Question: I am using a ViewPager to show various GridViews with a set of images for each one.

I just copy and pasted all the images to the drawables folder and they had 300px X 300px each, when swiping between the different grids the swipe lagged a lot, I tried resizing the images to half the size, it got better but the problem persists.
Then I tried to load each image using an AsyncTask like this:
'''
public class ImageAdapter extends BaseAdapter {
private Context mContext;
private Integer[] mSeries;
public ImageAdapter(Context c, int n) {
super();
this.mContext = c;
this.mSeries = ArrayImages.getImages(n);
}
public int getCount() {
return mSeries.length;
}
public Object getItem(int position) {
return null;
}
public long getItemId(int position) {
return 0;
}
// create a new ImageView for each item referenced by the Adapter
public View getView(int position, View convertView, ViewGroup parent) {
ImageView imageView;
if (convertView == null) {
// if it's not recycled, initialize some attributes
imageView = new ImageView(mContext);
imageView.setLayoutParams(new GridView.LayoutParams(200, 200));
imageView.setScaleType(ImageView.ScaleType.CENTER_CROP);
imageView.setPadding(8, 8, 8, 8);
} else {
imageView = (ImageView) convertView;
}
imageView.setDrawingCacheEnabled(true);
new LoadImage(imageView, position).execute();
return imageView;
}
class LoadImage extends AsyncTask<Object, Void, Integer> {
private ImageView imv;
private int position;
public LoadImage(ImageView imv, int pos) {
this.imv = imv;
this.position = pos;
}
@Override
protected Integer doInBackground(Object... params) {
return mSeries[position];
}
@Override
protected void onPostExecute(Integer result) {
if(result != 0 && imv != null){
imv.setVisibility(View.VISIBLE);
imv.setImageResource(result);
}else{
imv.setVisibility(View.GONE);
}
}
}
'''
But the problem still persists and since there are a 250 images I made some arrays to keep them all and when I need them I just ask: 'ArrayImages.getImages(n)' not sure if this might be the problem.
Since my FragmentPagerAdapter has to create all the 16 GridFragment and get those arrays:
'''
public class ViewPagerAdapter extends FragmentStatePagerAdapter {
private int NumbOfTabs = 16; // Store the number of tabs, this will also be passed when the ViewPagerAdapter is created
// Build a Constructor and assign the passed Values to appropriate values in the class
public ViewPagerAdapter(FragmentManager fm) {
super(fm);
}
//This method return the fragment for the every position in the View Pager
@Override
public Fragment getItem(int index) {
// TODO Auto-generated method stub
switch (index) {
case 0:
return new GridFragment(1);
case 1:
return new GridFragment(2);
...
case 16:
return new GridFragment(16);
'''
What can I do to improve the loading and remove the lag?
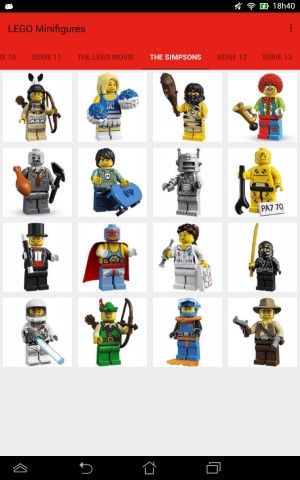
Answer: I use this library loading images from web to adapters, it's only 3 classes, you can edit it to load your local images, and ist's easy to implement. <URL>